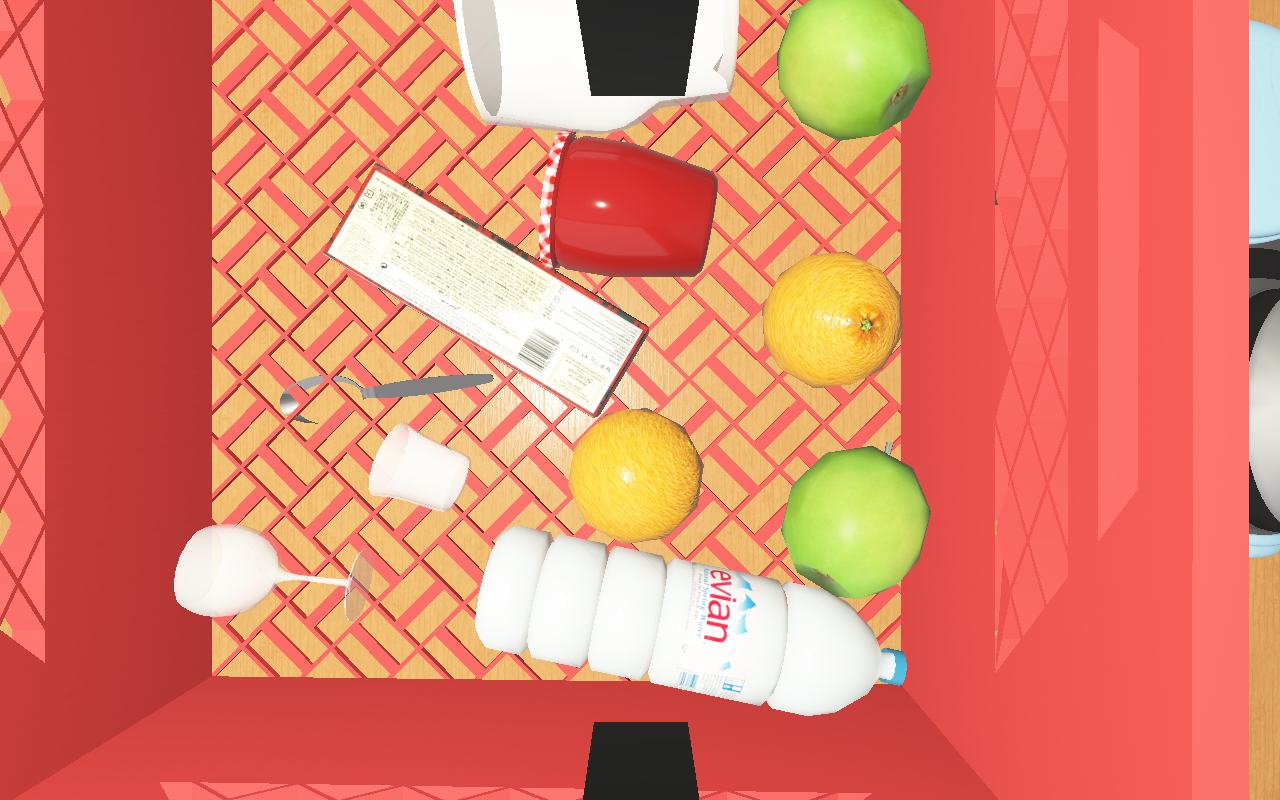
Objects in the scene:
apple
orange
orange
cereal box
cereal box
cereal box
biscuit box